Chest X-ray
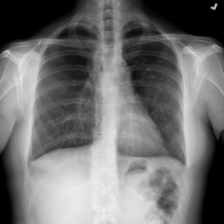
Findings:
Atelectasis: negative
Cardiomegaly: negative
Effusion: negative
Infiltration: negative
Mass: negative
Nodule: negative
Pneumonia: negative
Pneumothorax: negative
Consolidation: negative
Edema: negative
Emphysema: negative
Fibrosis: negative
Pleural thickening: negative
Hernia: negative